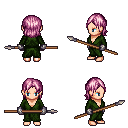
a pixel art fantasy rpg character, female body template, human, light skin, green robe, gold greaves, pink long bangs hairstyle, metal gloves, spear, four views (front, back, left, right), 2x2 character sprite sheet, small pixel art, hard edges, no anti-aliasing